Field crop: maize
Growth stage: 1
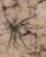
Species: salsola